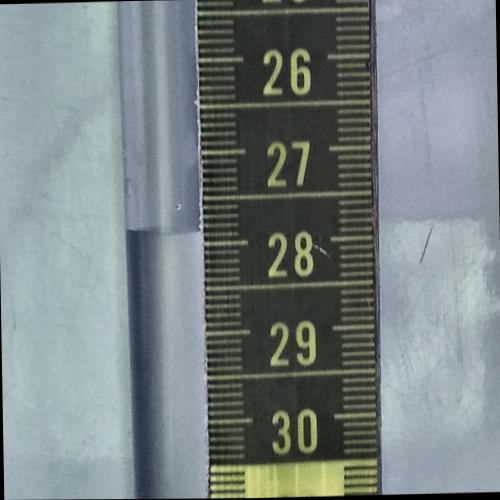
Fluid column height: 27.9 cm